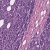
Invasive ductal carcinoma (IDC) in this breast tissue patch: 1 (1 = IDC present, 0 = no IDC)